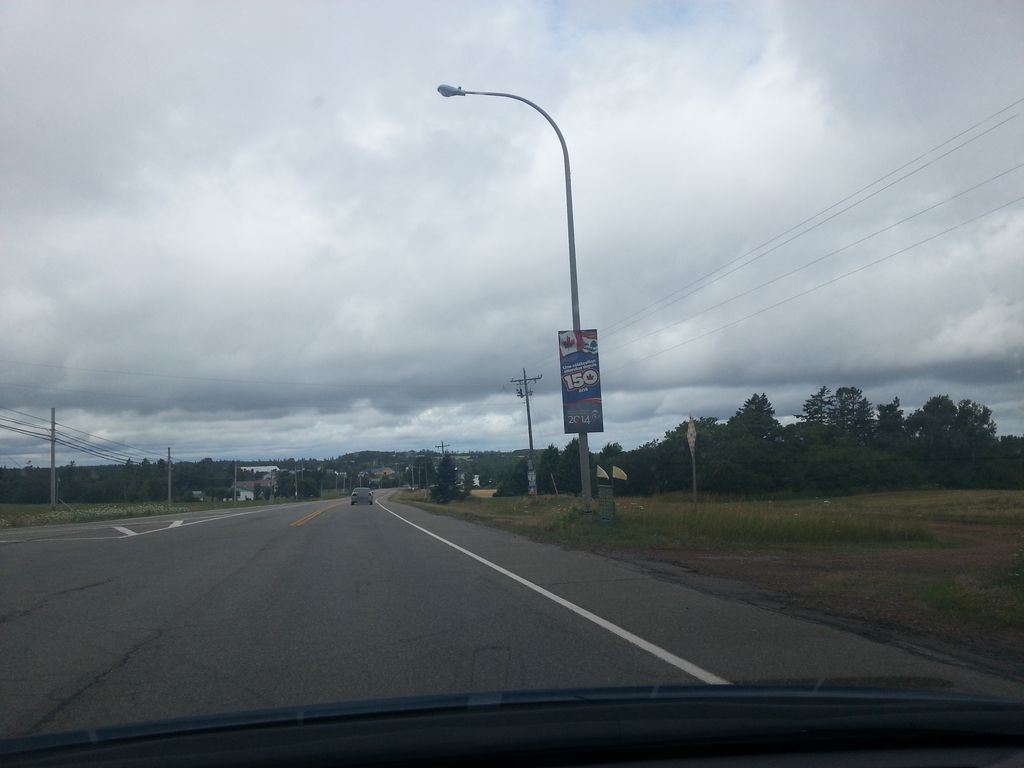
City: charlottetown